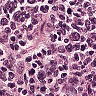
Metastatic tissue present: no